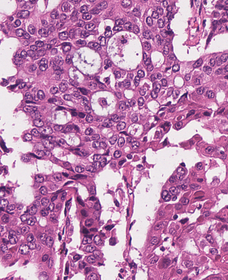
Tumor epithelial tissue: yes
Tumor-associated stroma tissue: no
Normal tissue: no